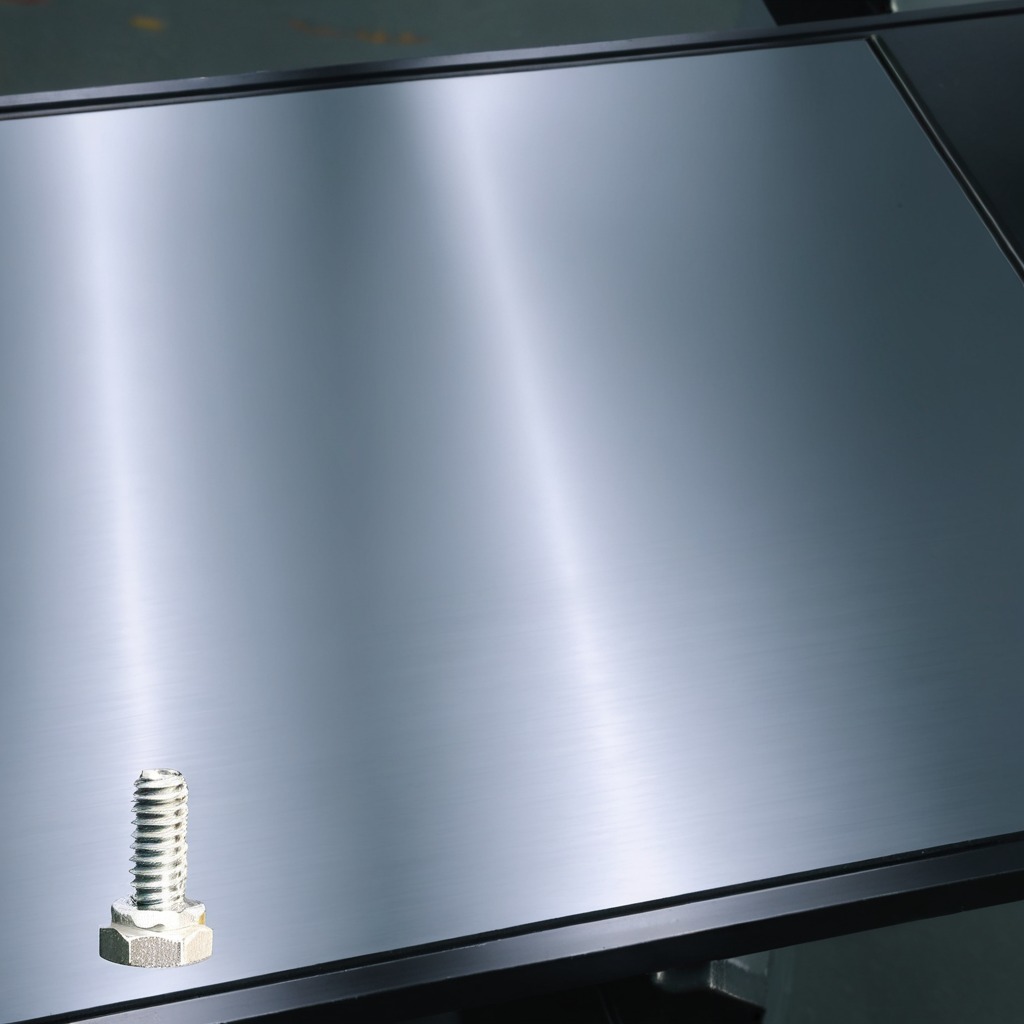
A metal screw is lying on a metal table in a machine shop under fluorescent lights.